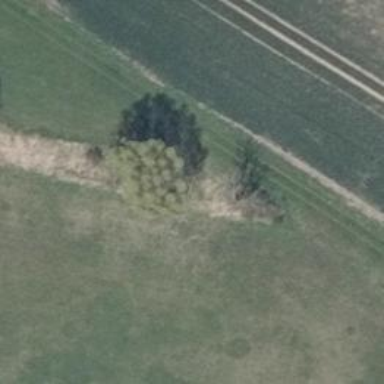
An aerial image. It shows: Row of trees in natural setting.